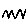
Label: zigzag